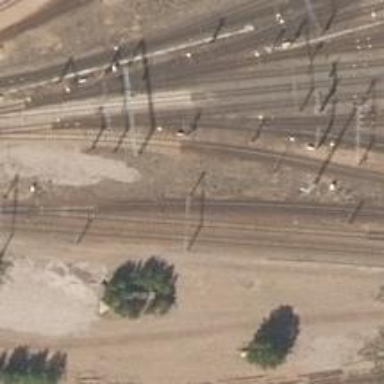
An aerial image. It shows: Railway track with continuous electrified contact line.